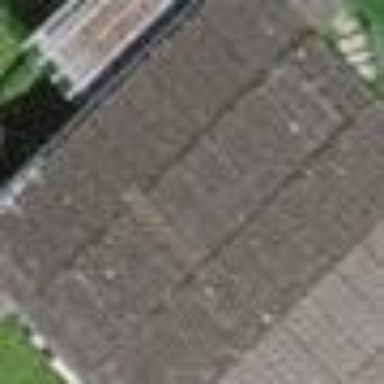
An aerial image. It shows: Shed.